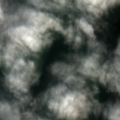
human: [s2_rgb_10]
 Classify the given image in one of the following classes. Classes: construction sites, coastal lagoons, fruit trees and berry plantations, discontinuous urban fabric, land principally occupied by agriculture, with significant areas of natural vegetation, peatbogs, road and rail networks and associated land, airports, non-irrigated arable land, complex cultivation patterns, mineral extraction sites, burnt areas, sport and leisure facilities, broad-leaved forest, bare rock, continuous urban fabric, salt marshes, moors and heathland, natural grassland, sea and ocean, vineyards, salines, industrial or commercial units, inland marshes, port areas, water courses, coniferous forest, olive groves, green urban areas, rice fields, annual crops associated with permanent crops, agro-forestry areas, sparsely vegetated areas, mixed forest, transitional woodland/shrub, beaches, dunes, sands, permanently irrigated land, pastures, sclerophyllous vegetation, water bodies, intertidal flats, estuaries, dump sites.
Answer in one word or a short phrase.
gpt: discontinuous urban fabric, non-irrigated arable land, pastures, broad-leaved forest